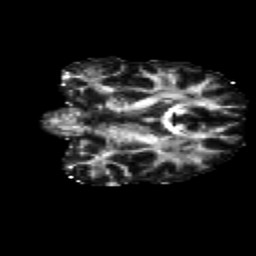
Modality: FA
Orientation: coronal
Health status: healthy
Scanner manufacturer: siemens
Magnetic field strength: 3 T
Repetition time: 12 s
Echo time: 0.092 s